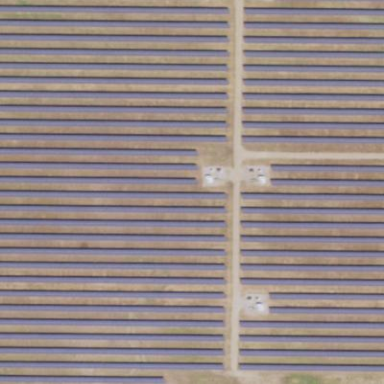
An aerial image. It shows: Solar power plant with photovoltaic technology surrounded by fence.